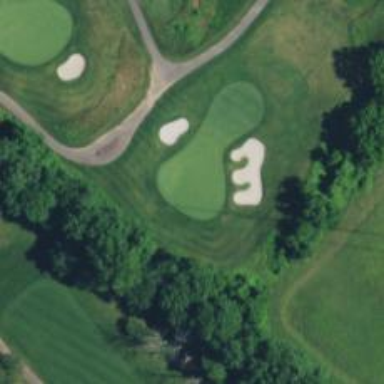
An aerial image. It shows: Golf hole.